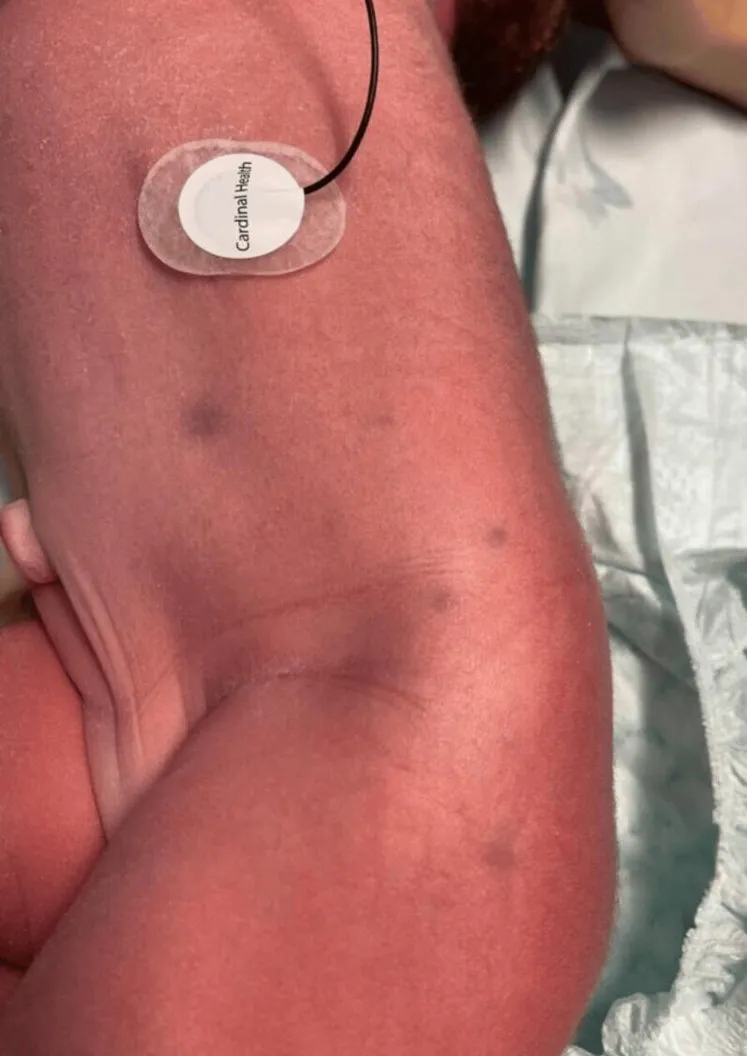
BMS lesions. Physical examination after birth revealing widespread purple nodules, consistent with BMS.
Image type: medical_photograph (skin_photograph)